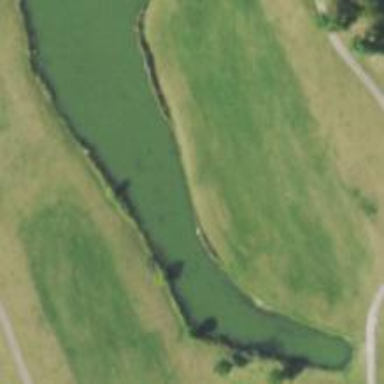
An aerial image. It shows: Golf fairway in the image.